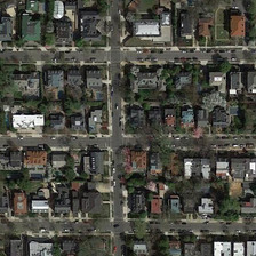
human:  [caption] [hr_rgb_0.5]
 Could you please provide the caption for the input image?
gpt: These are rectangular neighborhoods in neat rows.

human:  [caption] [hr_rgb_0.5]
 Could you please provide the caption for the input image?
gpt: These rectangular houses are arranged in neat order.

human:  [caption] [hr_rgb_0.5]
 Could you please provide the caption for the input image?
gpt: These are ordered rectangular residential blocks.

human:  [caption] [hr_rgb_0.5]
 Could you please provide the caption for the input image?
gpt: These will properly place rectangular housing blocks.

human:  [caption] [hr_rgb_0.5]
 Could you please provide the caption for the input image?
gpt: These are the fixed rectangular residential blocks.